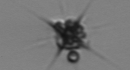
Label: Acantharia